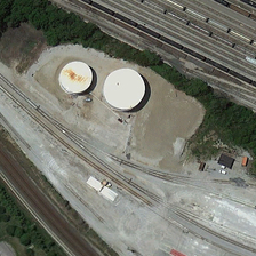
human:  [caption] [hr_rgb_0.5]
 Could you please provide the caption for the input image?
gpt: The two storage tanks are close to several green trees and the railway.

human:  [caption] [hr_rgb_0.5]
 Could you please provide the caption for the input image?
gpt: The two reservoirs are close to some green trees and several railways.

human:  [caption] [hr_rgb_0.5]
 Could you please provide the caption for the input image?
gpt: Two tanks beside several green trees and several railways.

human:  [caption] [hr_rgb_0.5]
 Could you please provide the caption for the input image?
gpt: The two reservoirs are close to green trees and several railway lines.

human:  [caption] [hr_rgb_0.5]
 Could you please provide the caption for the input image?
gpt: The two containers are close to some green trees and several railways.